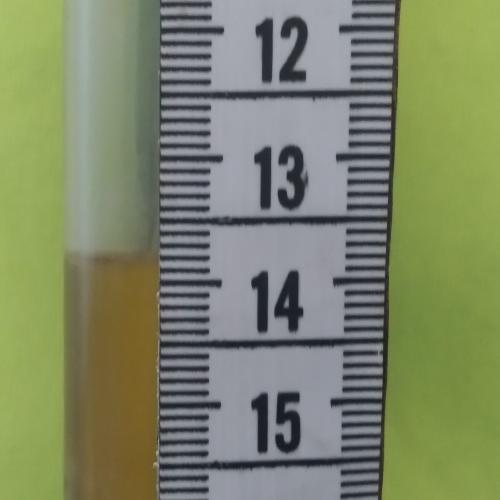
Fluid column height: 13.8 cm